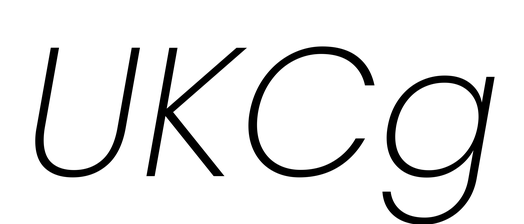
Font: Poppins-ExtraLightItalic